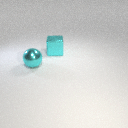
large cyan metal sphere in front of large cyan metal cube